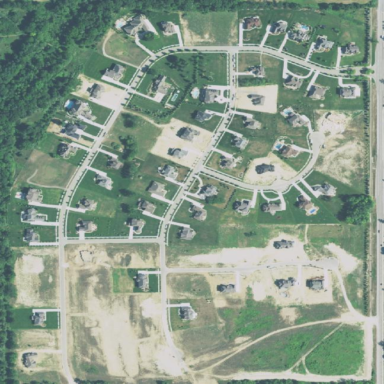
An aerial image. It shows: Single-family residential area.